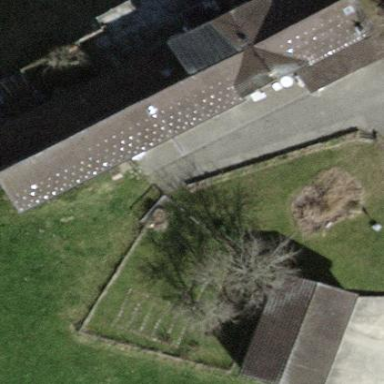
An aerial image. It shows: Farmyard area.